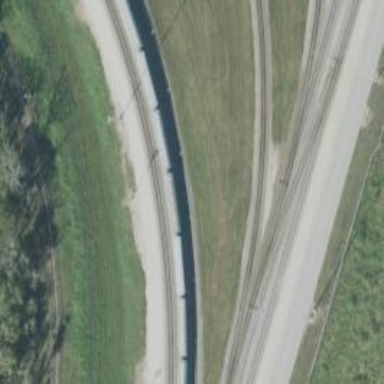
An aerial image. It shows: Railway yard.